Question: Why does MATLAB keep repeating the title? Here is a screen shot:

It should have stopped after Freq, but it repeats the whole thing again.
This is the code I am using for display:
'''
I1_amp = max(I1_FFT);
I1_RMS = I1_amp/sqrt(2);
I1_freq = find(I1_FFT==I1_amp)-1; % -1 because in matlab the index starts from 1
subplot 511
plot(axis,I1_FFT);
title(sprintf(' 1st harmonic => Ipeak = %.2f , Irms = %.2f , Freq = %i',I1_amp,I1_RMS,I1_freq));
'''
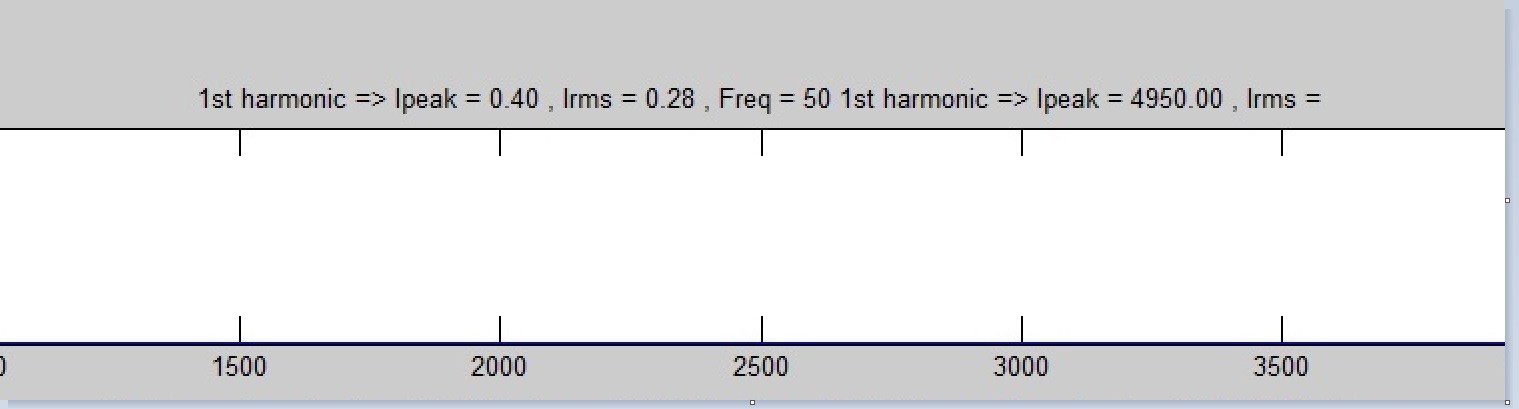
Answer: 'sprintf' and friends are vectorised, so if there are leftover elements in the data it will keep repeating the format string until it has consumed as much as it can. That's the "why".
Presumably in this case the maximum value isn't unique, so 'find' has returned more than one index. If you don't need to handle this specially and just want the first or last appearance, you can pass the appropriate option to 'find':
'''
I1_freq = find(I1_FFT==I1_amp, 'last')-1;
'''
If the first index is sufficient, in most cases you can skip 'find' altogether since 'max' has that already:
'''
[I1_amp I1_freq] = max(I1_FFT); % assuming I1_FFT is a vector
'''
Note that 'find' returns linear indices whereas 'max' operates over a given dimension, so for matrices you'd need to linearise them with '(:)' to get the equivalent of 'find(...,'first')', rather than a vector of per-column/row indices.